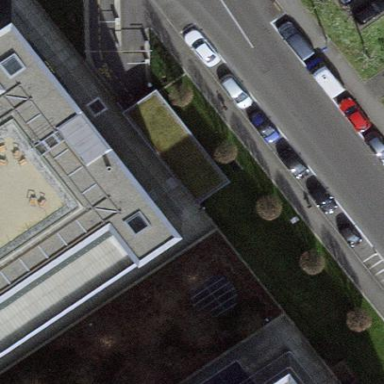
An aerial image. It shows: Street-side parking available in parallel orientation.